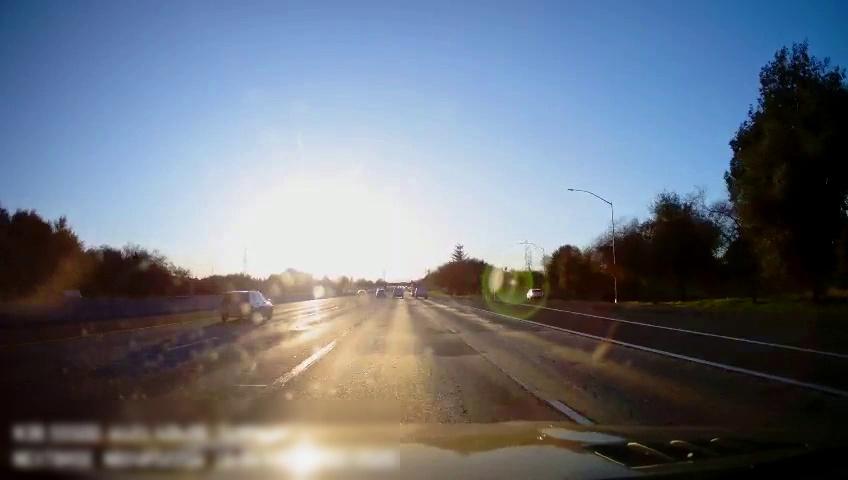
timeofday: Day
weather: Sunny
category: Drivable Space
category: Vehicles | Truck
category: Vehicles | SUV
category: Vehicles | SUV
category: Vehicles | SUV
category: Vehicles | SUV
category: Vehicles | Bus
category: Vehicles | Car
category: Vehicles | Van
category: Lanes | Alternate Lane
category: Lanes | Alternate Lane
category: Lanes | Current Lane
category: Lanes | Current Lane
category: Lanes | Alternate Lane
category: Lanes | Alternate Lane
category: Traffic | Signs